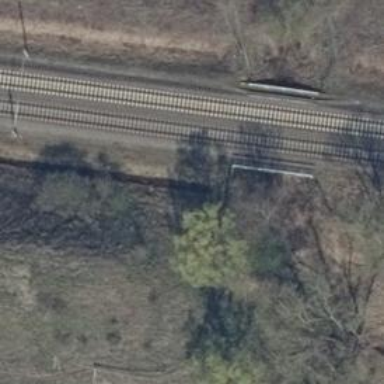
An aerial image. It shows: Bridge with electrified railway tracks featuring contact line.